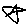
Label: star